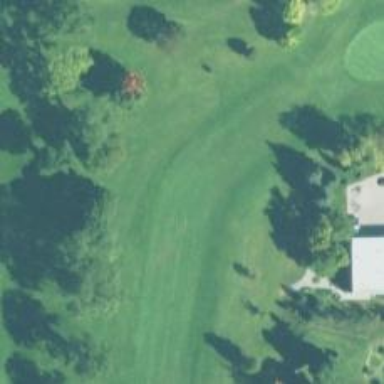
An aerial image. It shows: Golf hole.